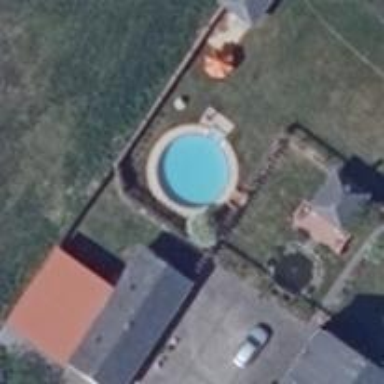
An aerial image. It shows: Swimming pool located in leisure land.